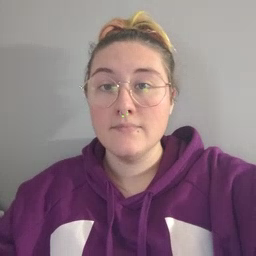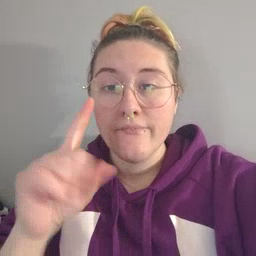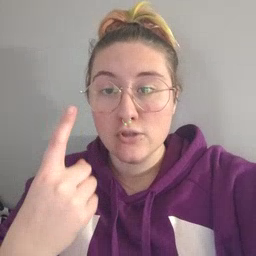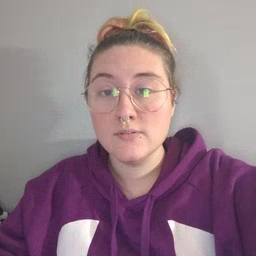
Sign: first